Field crop: maize
Growth stage: 1
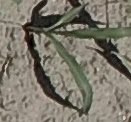
Species: sorghum